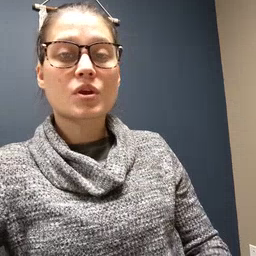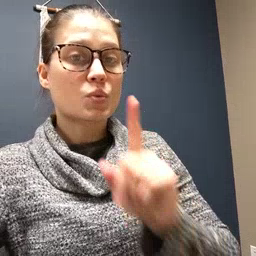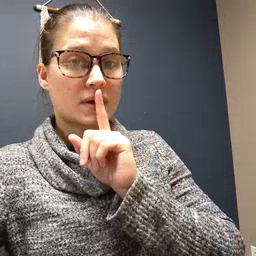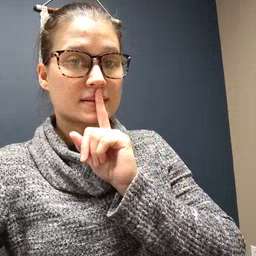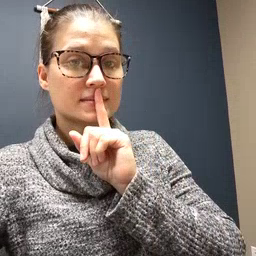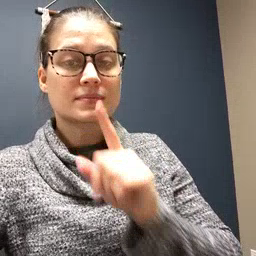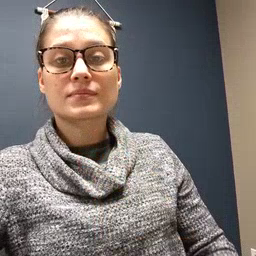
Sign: quiet